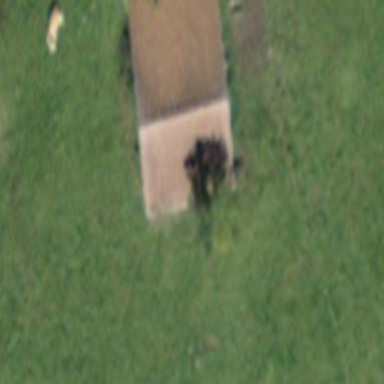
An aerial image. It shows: Rural barn.